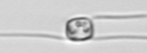
Label: Chaetoceros_similis